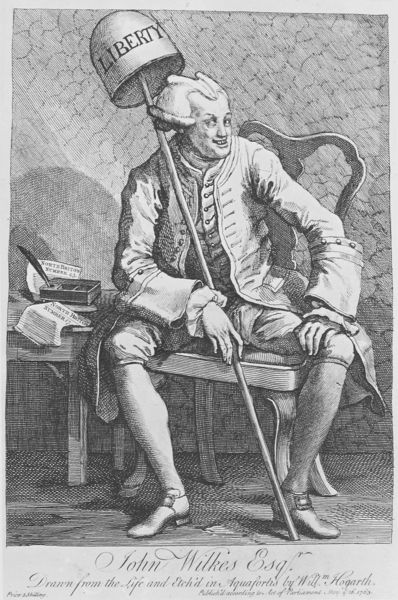
Titel: John Wilkes (First State)
Künstler: William Hogarth
Schlagwörter: feder, hand, mann, schatten, weiß, sitzen, schwarz, stuhl, tisch, zeichnung, haube, anzug, jacke, kleidung, haare, sitzend, stock, perücke, schrift, papier, lehne, man, schuhe, stab, grafik, karikatur, zettel, druck, radierung, stich, karrikatur, politik, helm, allegorie, personifikation, tinte, freiheit, schnallenschuh, eimer, kupferstich, liberte, texte, englisch, liberty, kniehose, umschläge, english, unifom, john wilkes, plakatt, john wilkes esq., hupferstich, krrikatur